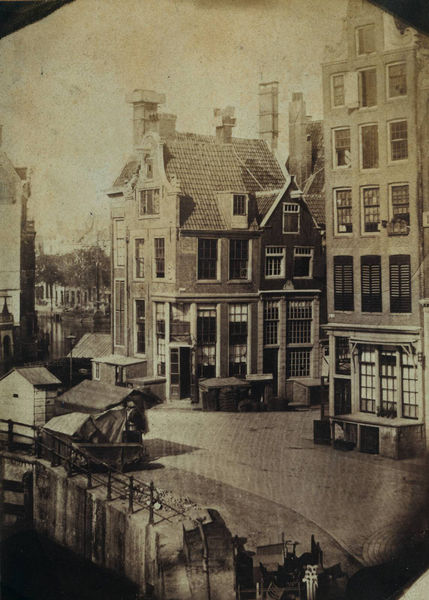
Titel: View of the start of Reguliersbreestraat
Künstler: Eduard Isaac Asser
Standort: Amsterdam
Institution: Rijksmuseum
Schlagwörter: himmel, schatten, wasser, weiß, wolken, fluss, landschaft, menschen, stadt, ufer, braun, fenster, frankreich, glas, grau, laterne, licht, nacht, schwarz, strasse, tür, zeichnung, dach, gebäude, haus, weg, zaun, alt, architektur, holland, gracht, häuser, spiegelung, brücke, brüstung, gitter, kanal, england, fensterläden, kamin, kamine, schornstein, schuppen, ansicht, fassade, fassaden, pflaster, leer, dächer, giebel, mauer, schornsteine, sprossenfenster, ziegel, hütten, laden, läden, markt, platz, schlot, sepia, hafen, kai, kaimauer, häuschen, pier, treppe, spitz, geländer, stufen, podest, geschlossen, menschenleer, foto, fotografie, photographie, regen, eingang, erker, keller, fensterladen, wohnhaus, belichtung, gauben, scheiben, schwarz weiss, stich, städtisch, photo, gotisch, strassen, gaube, geschosse, schlagläden, kontor, postkarte, stockwerke, marktstand, markise, hausfront, gebäuden, ranaissance, häuserfront, nässe, reed, bude, albumin, belichtungszeit, daguerrotypie, fleet, grachte, mietahäuser, reeling